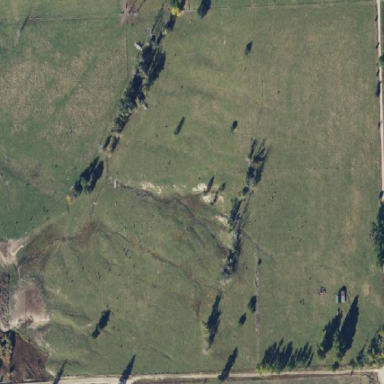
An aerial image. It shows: Afarmland with native pasture as the crop.